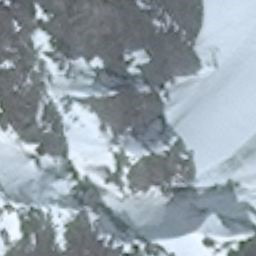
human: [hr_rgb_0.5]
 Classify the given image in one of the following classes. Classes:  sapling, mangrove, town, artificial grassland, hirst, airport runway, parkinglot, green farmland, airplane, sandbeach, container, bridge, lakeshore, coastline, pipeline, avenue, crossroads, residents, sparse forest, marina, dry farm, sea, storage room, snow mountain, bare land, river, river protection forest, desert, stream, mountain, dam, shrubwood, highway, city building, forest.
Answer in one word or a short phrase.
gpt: snow mountain